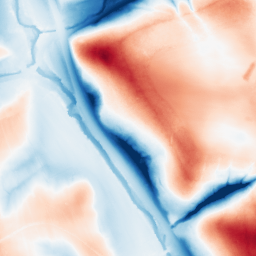
Category: trend_removal
Decomposition family: local_polynomial
Decomposition parameters: window_size: 101
degree: 2
Upsampling method: quartic
Upsampling parameters: scale: 8
Upsampling scale: 8